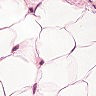
Metastatic tissue present: no